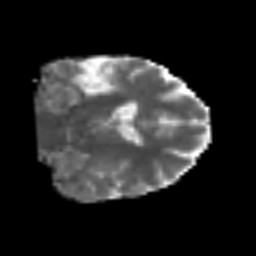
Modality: MD
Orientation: coronal
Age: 56
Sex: male
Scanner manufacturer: siemens
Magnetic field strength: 3 T
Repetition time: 6.1 s
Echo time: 0.101 s